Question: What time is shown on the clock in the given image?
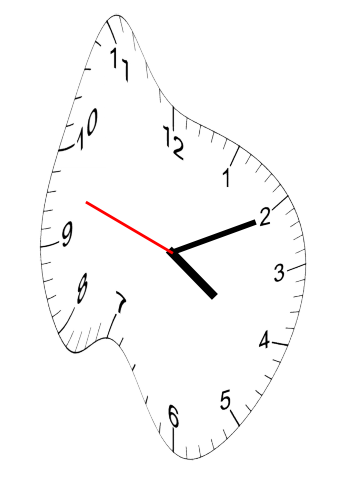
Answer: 04:10:48